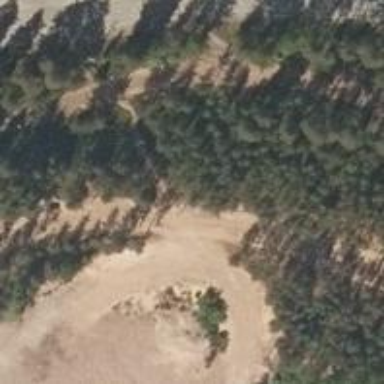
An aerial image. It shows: Disc golf tee area.